Aerial crown-view tile of a tropical tree (Barro Colorado Island, Panama), acquired 20250715:
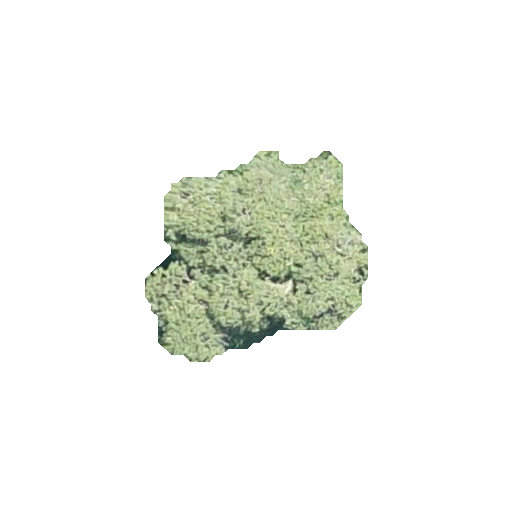
Species: Cordia bicolor
GBIF accepted scientific name: Cordia bicolor
Crown area: 50.141 m²